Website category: auto
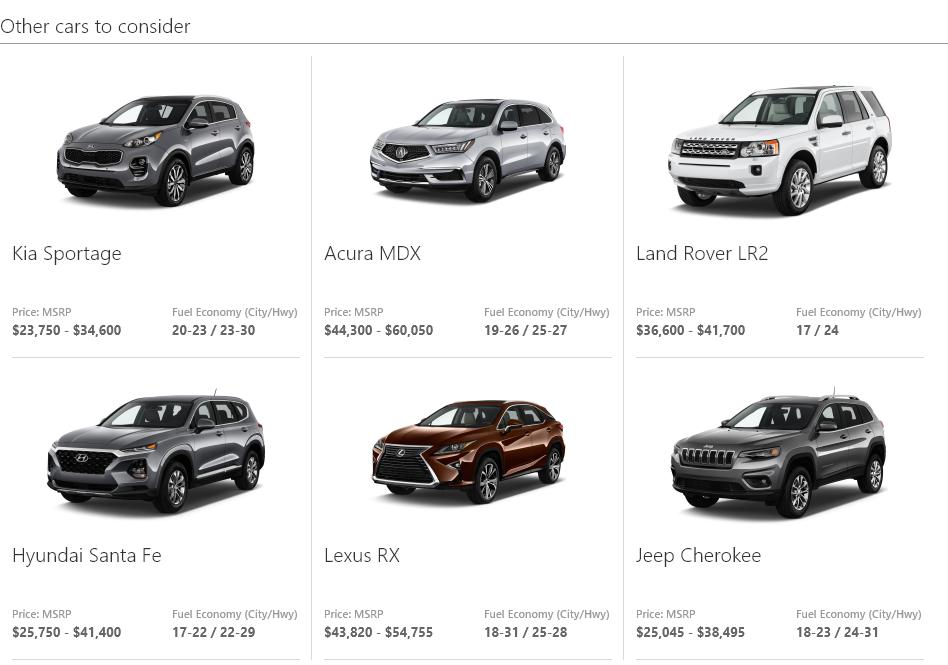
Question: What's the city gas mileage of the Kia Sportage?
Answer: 20-23

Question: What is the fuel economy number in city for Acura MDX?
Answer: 19-26

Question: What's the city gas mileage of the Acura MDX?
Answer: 19-26

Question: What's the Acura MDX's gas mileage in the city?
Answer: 19-26

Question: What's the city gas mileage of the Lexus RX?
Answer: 18-31

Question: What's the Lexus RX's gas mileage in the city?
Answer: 18-31

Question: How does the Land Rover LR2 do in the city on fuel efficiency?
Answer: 17

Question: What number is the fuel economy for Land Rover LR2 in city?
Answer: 17

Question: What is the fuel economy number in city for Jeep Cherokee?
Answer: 18-23

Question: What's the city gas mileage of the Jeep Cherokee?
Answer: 18-23

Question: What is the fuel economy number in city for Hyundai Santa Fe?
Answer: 17-22

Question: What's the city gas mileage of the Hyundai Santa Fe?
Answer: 17-22

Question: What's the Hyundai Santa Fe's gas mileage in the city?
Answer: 17-22

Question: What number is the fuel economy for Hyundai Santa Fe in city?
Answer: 17-22

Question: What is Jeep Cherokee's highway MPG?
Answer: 24-31

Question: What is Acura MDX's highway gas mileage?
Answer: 25-27

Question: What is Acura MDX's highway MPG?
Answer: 25-27

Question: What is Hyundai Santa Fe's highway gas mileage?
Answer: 22-29

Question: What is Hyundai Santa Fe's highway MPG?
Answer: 22-29

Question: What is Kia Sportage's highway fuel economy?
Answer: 23-30

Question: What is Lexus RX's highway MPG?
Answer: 25-28

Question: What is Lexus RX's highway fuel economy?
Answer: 25-28

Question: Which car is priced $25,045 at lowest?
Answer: Jeep Cherokee

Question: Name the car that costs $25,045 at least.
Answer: Jeep Cherokee

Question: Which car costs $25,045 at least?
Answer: Jeep Cherokee

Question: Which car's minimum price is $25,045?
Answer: Jeep Cherokee

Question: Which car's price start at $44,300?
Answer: Acura MDX

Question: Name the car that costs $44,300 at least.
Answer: Acura MDX

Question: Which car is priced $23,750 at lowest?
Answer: Kia Sportage

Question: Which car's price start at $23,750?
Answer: Kia Sportage

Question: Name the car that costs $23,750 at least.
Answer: Kia Sportage

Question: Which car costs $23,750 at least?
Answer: Kia Sportage

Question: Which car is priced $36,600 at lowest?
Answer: Land Rover LR2

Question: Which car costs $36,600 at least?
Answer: Land Rover LR2

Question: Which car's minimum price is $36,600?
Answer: Land Rover LR2

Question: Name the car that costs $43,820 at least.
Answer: Lexus RX

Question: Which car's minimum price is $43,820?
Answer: Lexus RX

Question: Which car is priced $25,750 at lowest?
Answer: Hyundai Santa Fe

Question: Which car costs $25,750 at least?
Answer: Hyundai Santa Fe

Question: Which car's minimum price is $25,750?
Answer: Hyundai Santa Fe

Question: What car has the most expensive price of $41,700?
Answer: Land Rover LR2

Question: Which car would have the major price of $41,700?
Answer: Land Rover LR2

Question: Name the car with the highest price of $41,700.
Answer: Land Rover LR2

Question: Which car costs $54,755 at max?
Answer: Lexus RX

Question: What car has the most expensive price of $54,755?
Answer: Lexus RX

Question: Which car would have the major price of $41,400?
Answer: Hyundai Santa Fe

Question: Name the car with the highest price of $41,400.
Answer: Hyundai Santa Fe

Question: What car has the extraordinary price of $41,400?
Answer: Hyundai Santa Fe

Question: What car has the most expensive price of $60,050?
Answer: Acura MDX

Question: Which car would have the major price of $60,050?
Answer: Acura MDX

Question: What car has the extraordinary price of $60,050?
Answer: Acura MDX

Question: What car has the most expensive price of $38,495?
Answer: Jeep Cherokee

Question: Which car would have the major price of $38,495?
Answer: Jeep Cherokee

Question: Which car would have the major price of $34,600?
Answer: Kia Sportage

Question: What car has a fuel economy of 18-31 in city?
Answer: Lexus RX

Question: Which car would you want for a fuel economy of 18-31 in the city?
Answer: Lexus RX

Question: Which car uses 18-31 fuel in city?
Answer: Lexus RX

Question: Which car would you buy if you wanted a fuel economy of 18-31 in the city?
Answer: Lexus RX

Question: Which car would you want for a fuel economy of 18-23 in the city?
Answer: Jeep Cherokee

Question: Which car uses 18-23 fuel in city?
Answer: Jeep Cherokee

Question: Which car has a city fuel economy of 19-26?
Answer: Acura MDX

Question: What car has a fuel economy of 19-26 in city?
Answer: Acura MDX

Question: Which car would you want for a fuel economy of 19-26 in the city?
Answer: Acura MDX

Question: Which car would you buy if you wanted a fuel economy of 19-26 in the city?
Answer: Acura MDX